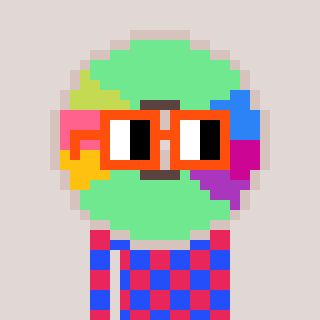
a pixel art character with square orange glasses, a cd-shaped head and a redpinkish-colored body on a warm background